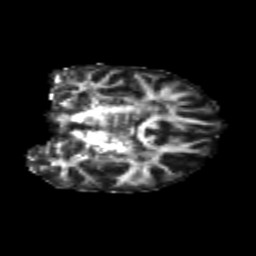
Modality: FA
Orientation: coronal
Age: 22
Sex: male
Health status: healthy
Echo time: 0.074 s